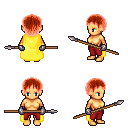
a pixel art fantasy rpg character, female body template, human, tanned skin, yellow cape, red pants, red plain hairstyle, metal gloves, spear, four views (front, back, left, right), 2x2 character sprite sheet, small pixel art, hard edges, no anti-aliasing